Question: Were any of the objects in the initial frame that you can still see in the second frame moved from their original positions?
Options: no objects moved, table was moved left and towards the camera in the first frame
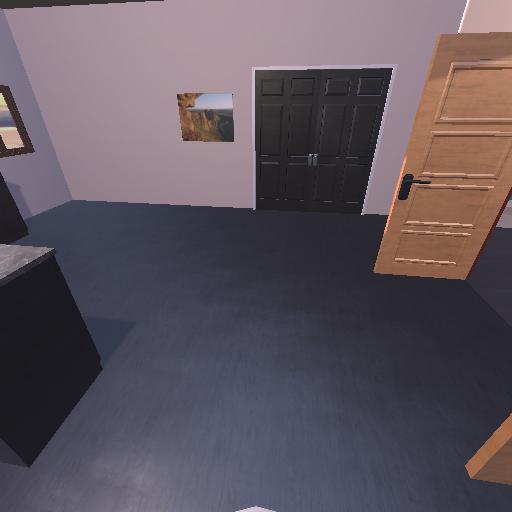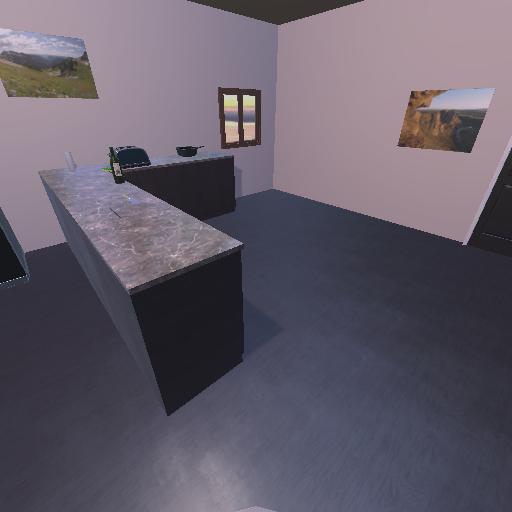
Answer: no objects moved